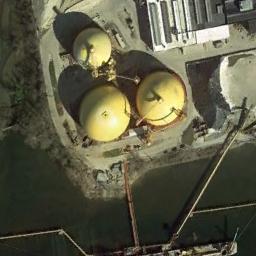
Label: storage tanks